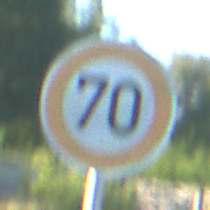
Verkehrszeichen: Geschwindigkeit70
Umgebung: Outdoor, Nature
Tageszeit: MorningAfternoon
Wetter: Clear
Licht: Natural
Jahreszeit: NotSpecified
Kontrast: HighContrast